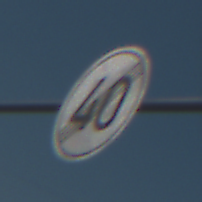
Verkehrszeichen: EndeGeschwindigkeit40
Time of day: Midday
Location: Outdoor (Urban)
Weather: Clear
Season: NotSpecified
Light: Natural